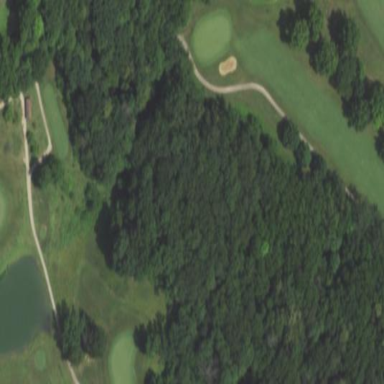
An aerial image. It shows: Scenic golf fairway.